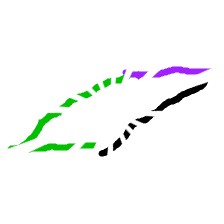
Shape: parallelogram